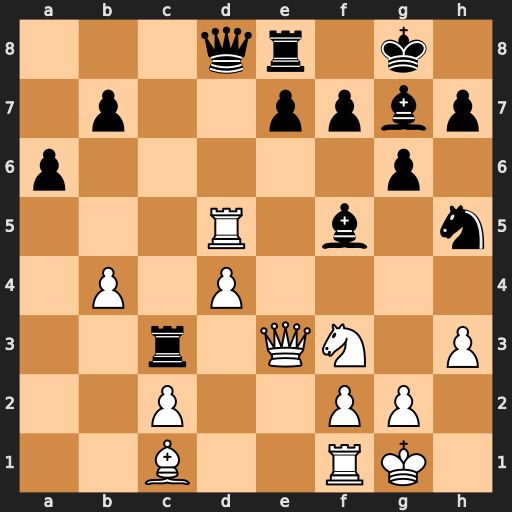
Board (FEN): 3qr1k1/1p2ppbp/p5p1/3R1b1n/1P1P4/2r1QN1P/2P2PP1/2B2RK1
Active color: w
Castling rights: -
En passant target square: -
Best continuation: Rxd8 Rxe3 Rxe8+